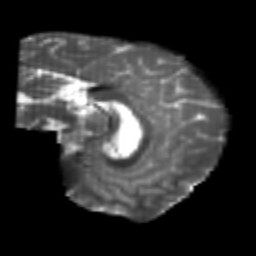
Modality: T2w
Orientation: sagittal
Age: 21
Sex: male
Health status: healthy
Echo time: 0.074 s